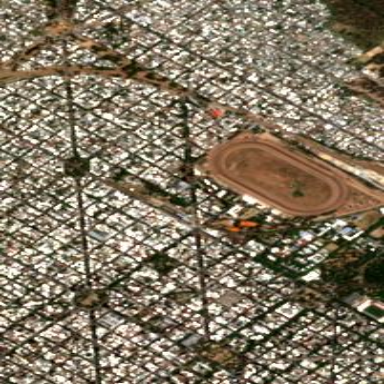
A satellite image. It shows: Sports centre dedicated to horse racing on leisure land.